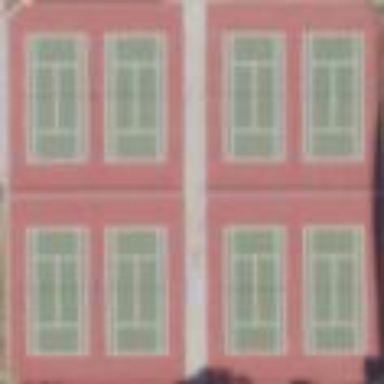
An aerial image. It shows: Tennis court on pitch.